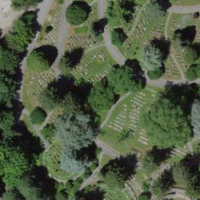
EUNIS habitat code: 53
Species observed at this site:
Cerastium tomentosum